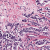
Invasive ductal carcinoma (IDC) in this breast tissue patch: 1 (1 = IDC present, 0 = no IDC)